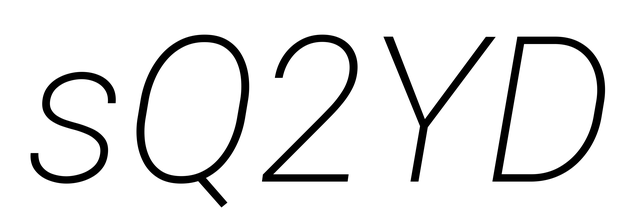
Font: Roboto-Italic_ExtraLight_Italic